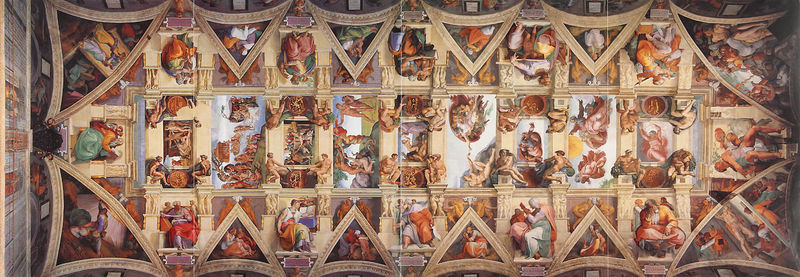
Titel: Deckenfresken der Sixtinischen Kapelle
Künstler: Michelangelo
Standort: Rom, Vatikan, Sixtinische Kapelle (EU - I - Latium)
Schlagwörter: blau, gemälde, gott, hand, himmel, nackt, dreieck, gelb, grün, menschen, bunt, tische, weiss, zimmer, dach, rot, malerei, kappen, barock, bibel, rahmen, bild, decke, personen, renaissance, engel, bilder, italien, figuren, stuck, foto, rechtecke, adam, eva, paradies, schild, religion, rom, jesus, altes testament, jüngstes gericht, kapelle, vatikan, heilige, deckengemälde, fresko, heilig, vertreibung, dreiecke, szenen, wohnen, christentum, viele menschen, michelangelo, deckenmalerei, leonardo, länglich, micheangelo, schöpfung, deckenfresko, propheten, stichkappen, sixtinische kapelle, sixtina, vinci, painting, davinci, sixtinische, naked, michelangleo, sibyllen, michelangeo